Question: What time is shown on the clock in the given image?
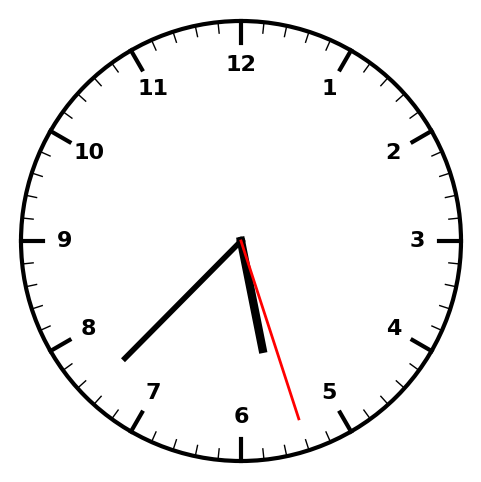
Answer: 05:37:27